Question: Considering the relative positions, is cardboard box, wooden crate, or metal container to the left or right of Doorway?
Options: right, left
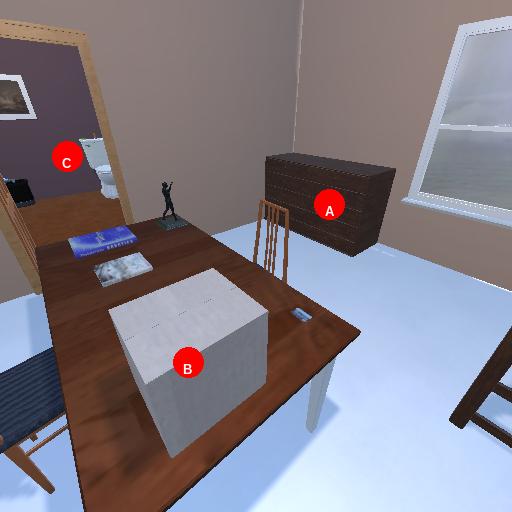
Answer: right